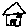
Label: house